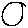
Label: circle